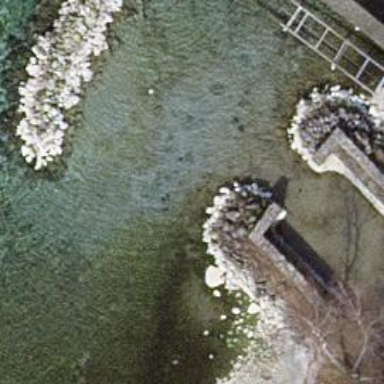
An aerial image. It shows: Breakwater structure.